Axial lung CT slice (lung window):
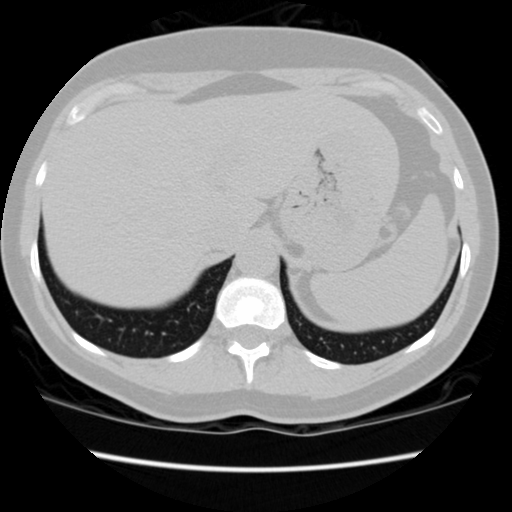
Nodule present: no